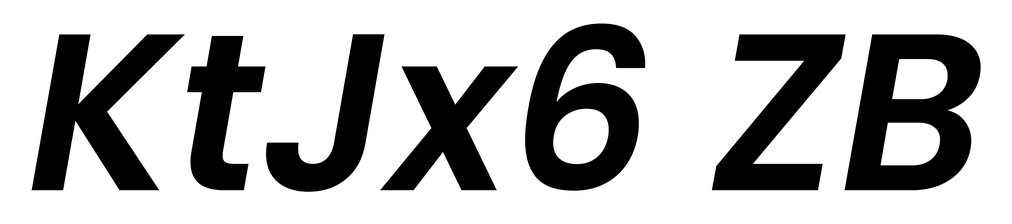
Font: Poppins-SemiBoldItalic